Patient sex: M
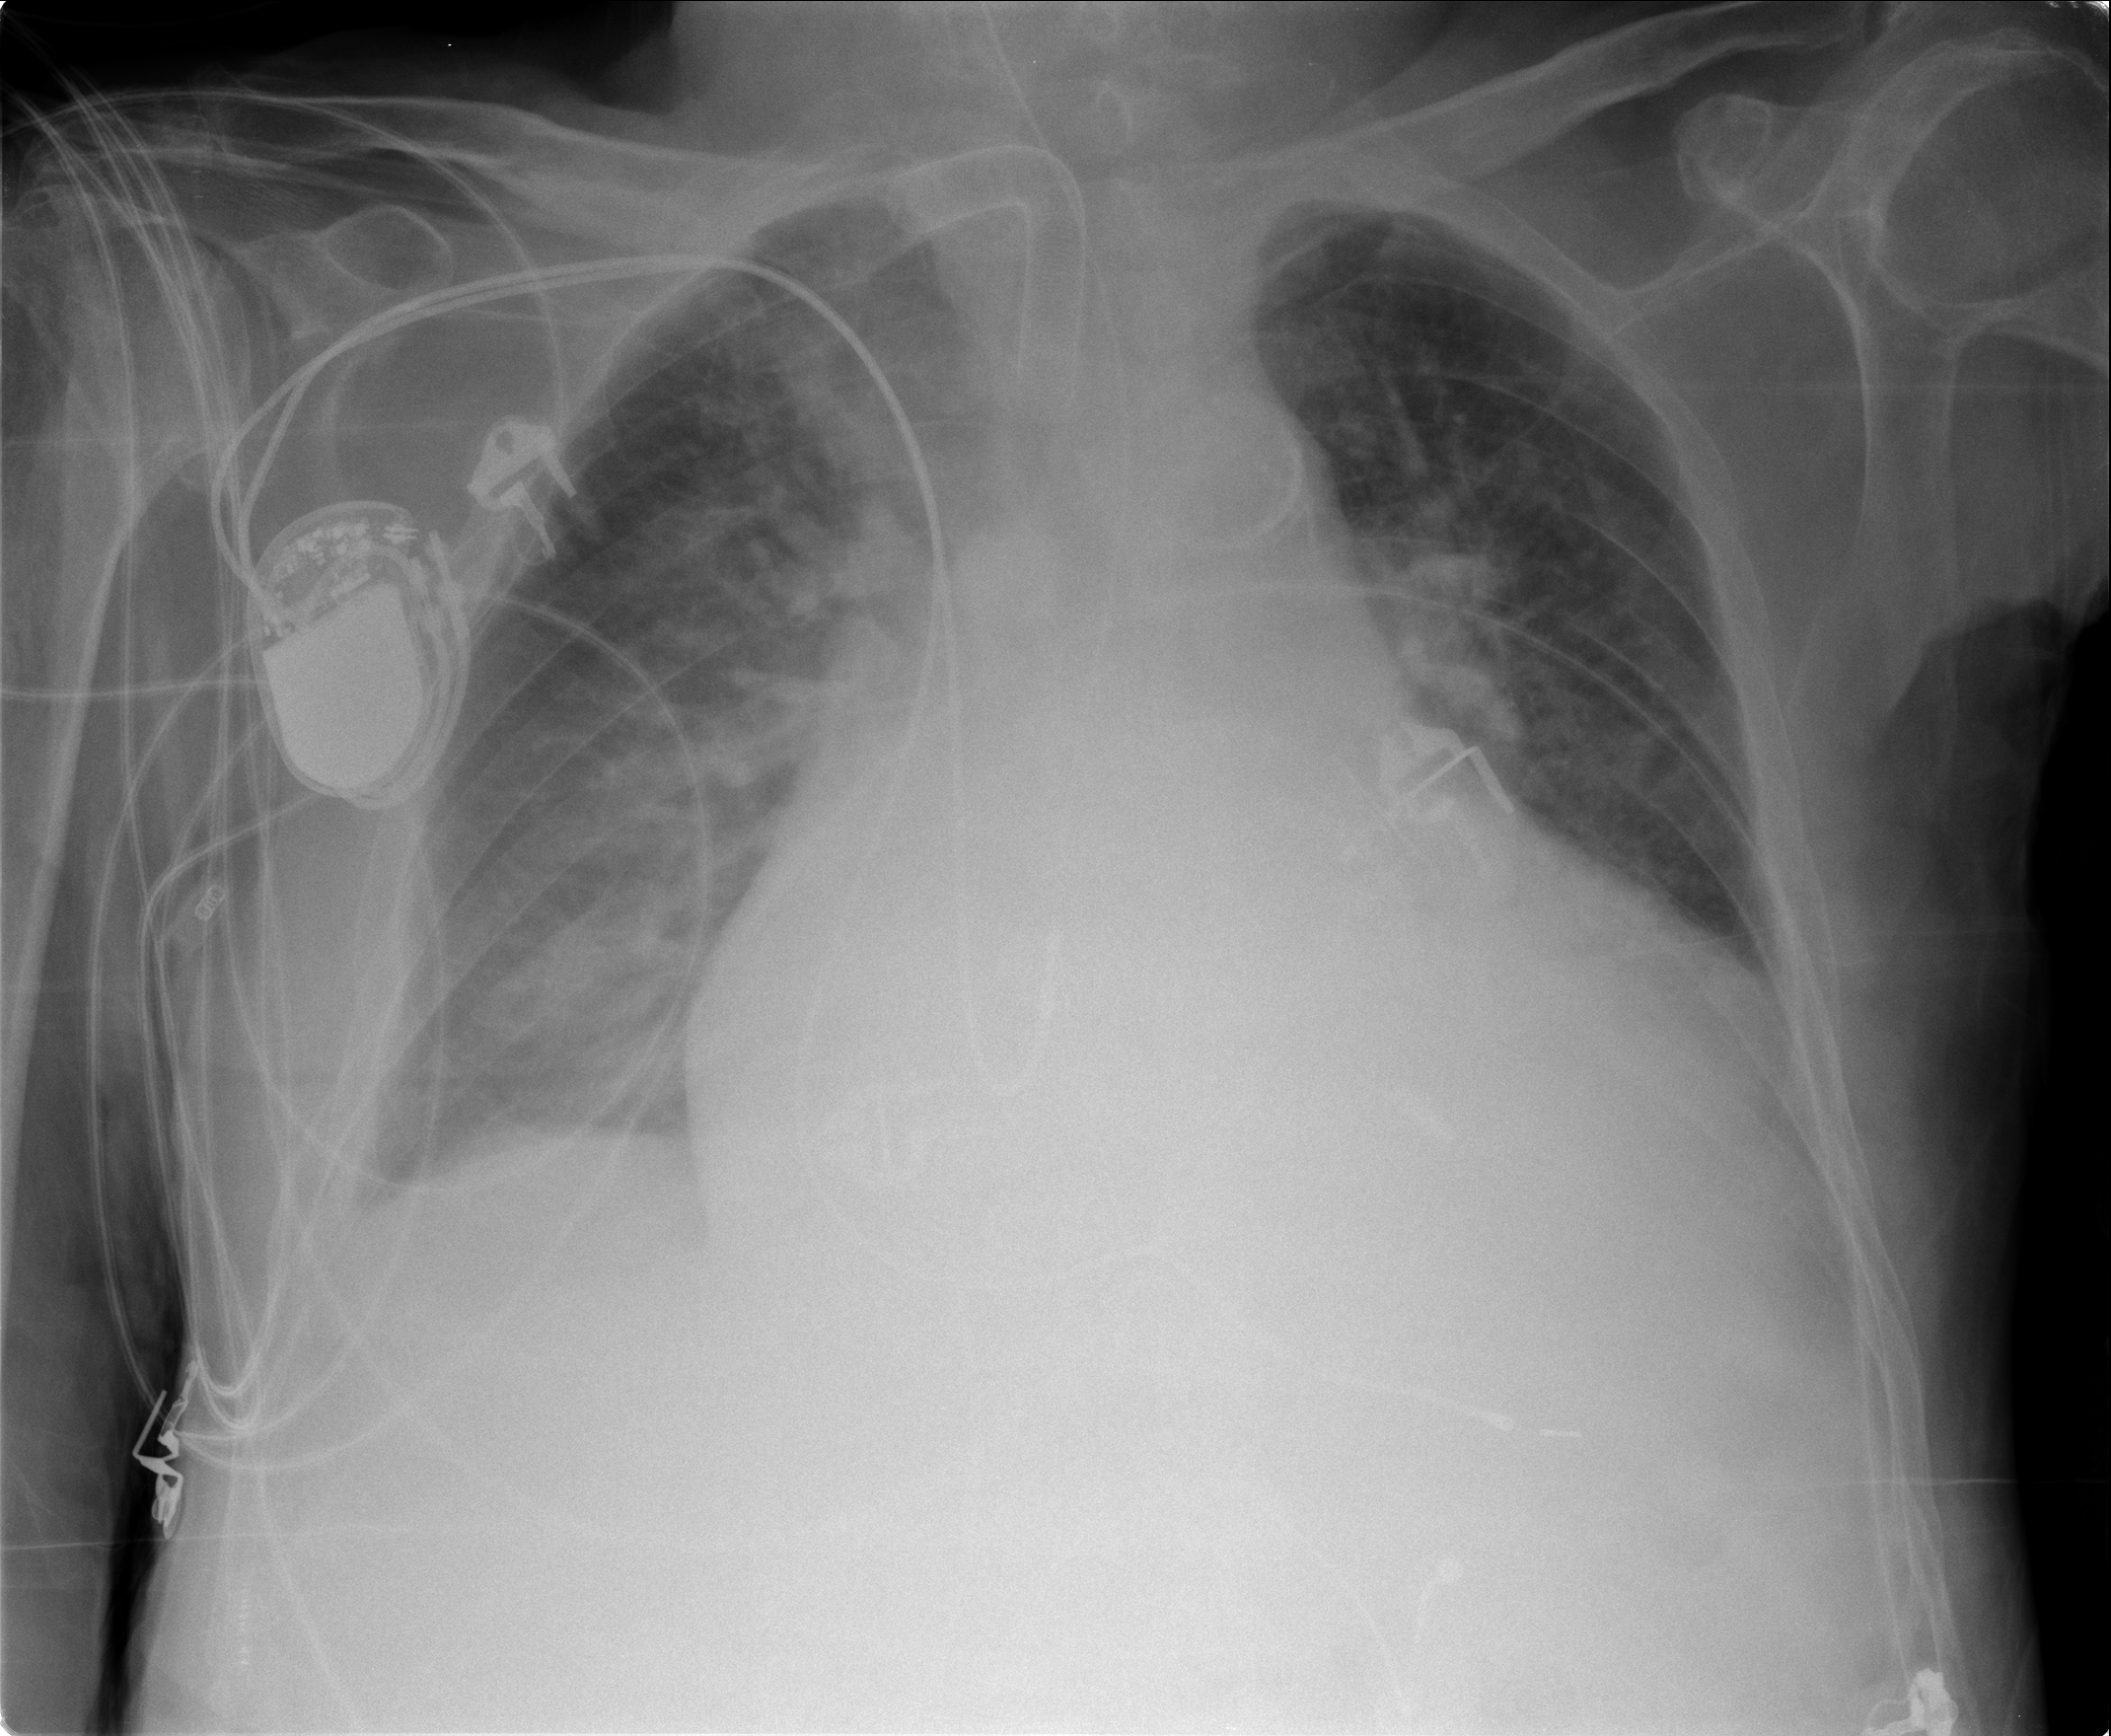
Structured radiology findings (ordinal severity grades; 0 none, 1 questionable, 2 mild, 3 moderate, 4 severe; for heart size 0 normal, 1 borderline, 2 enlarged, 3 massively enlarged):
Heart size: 3
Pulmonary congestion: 3
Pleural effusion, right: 1
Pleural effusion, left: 1
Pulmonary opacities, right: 2
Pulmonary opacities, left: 2
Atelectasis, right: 1
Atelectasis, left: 2